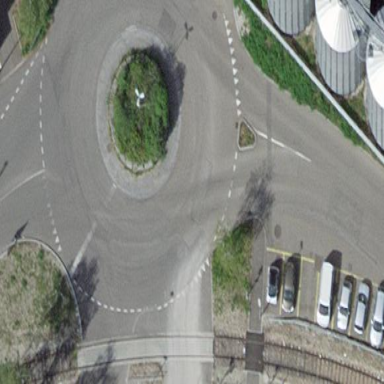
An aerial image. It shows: Residential road with asphalt surface leading up to roundabout.